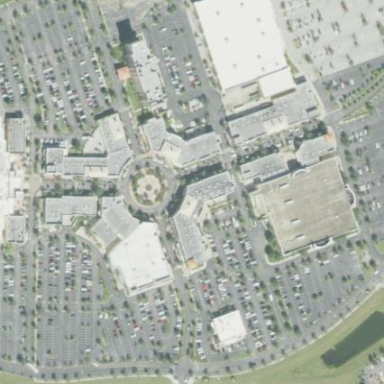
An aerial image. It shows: Retail area.